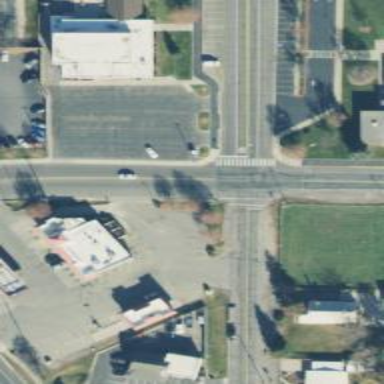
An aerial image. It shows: Marked footway crossing with lines.